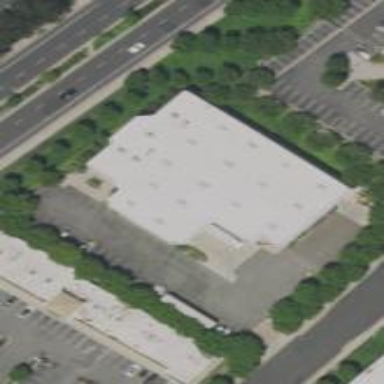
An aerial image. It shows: Retail building.